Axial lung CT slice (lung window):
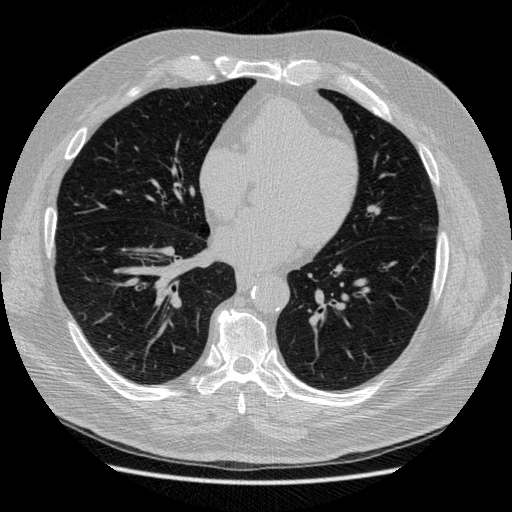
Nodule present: no